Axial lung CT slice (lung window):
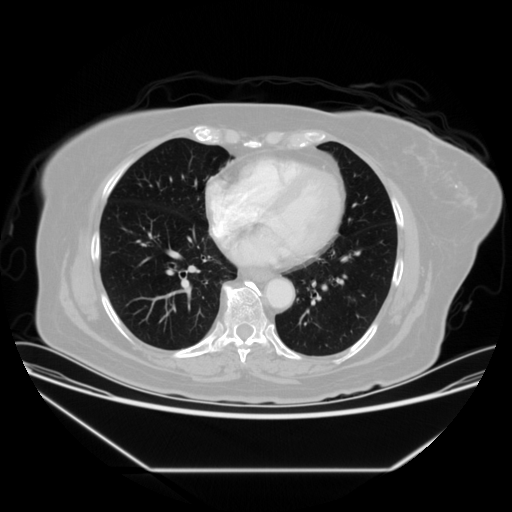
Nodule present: no